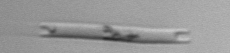
Label: Eucampia_morphytype1